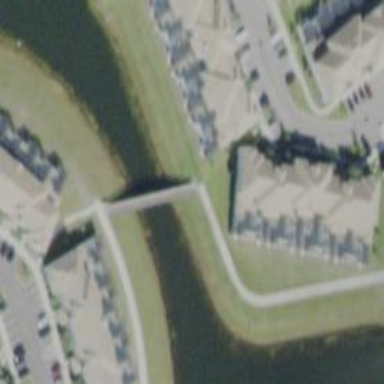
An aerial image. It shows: Footway bridge.